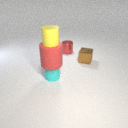
small yellow rubber cylinder above large red rubber cylinder